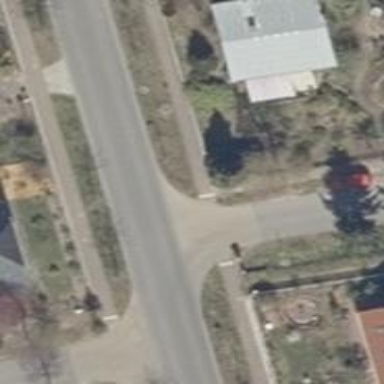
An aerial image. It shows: Road with "give way" sign.